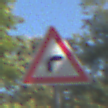
Verkehrszeichen: KurveRechts
Umgebung: Outdoor, RoadRail
Tageszeit: Midday
Wetter: Clear
Licht: Natural
Jahreszeit: NotSpecified
Kontrast: HighContrast